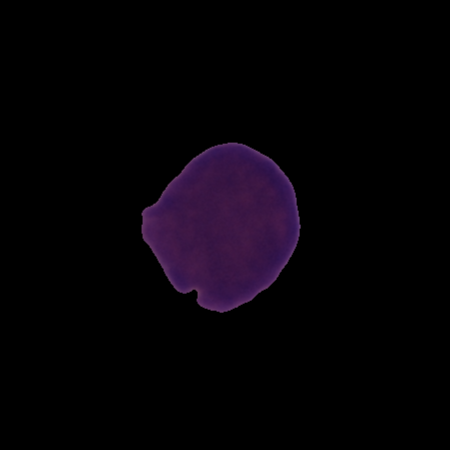
Label: cancer